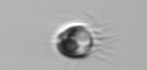
Label: Balanion